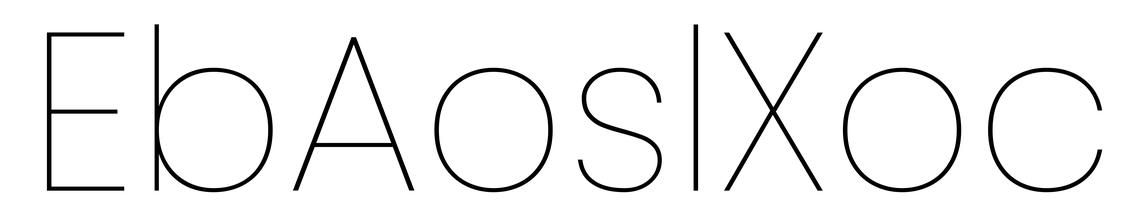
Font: Poppins-Thin